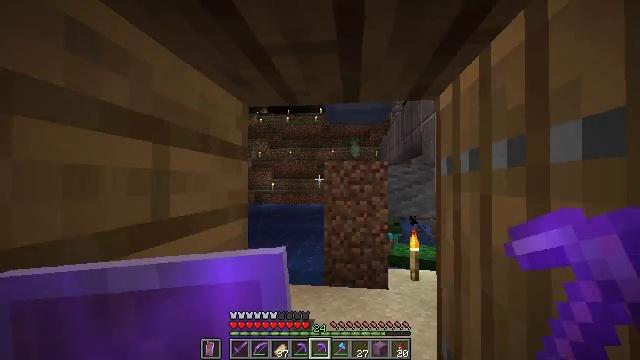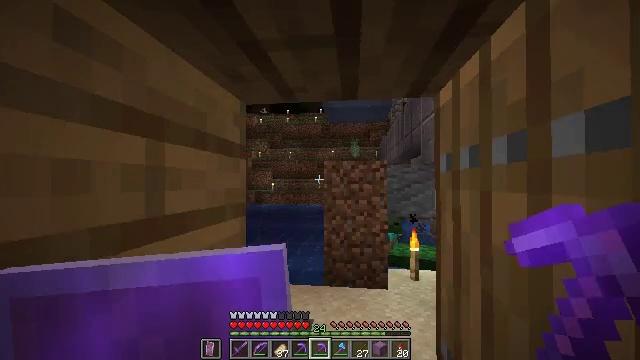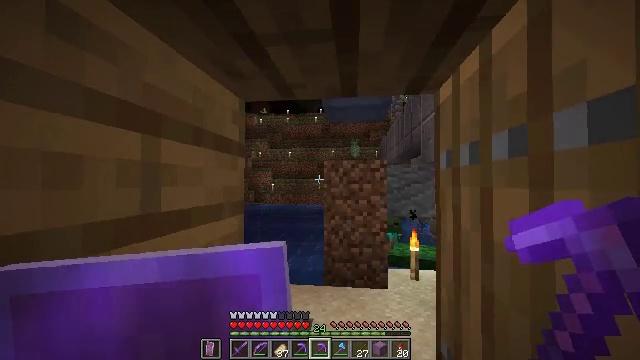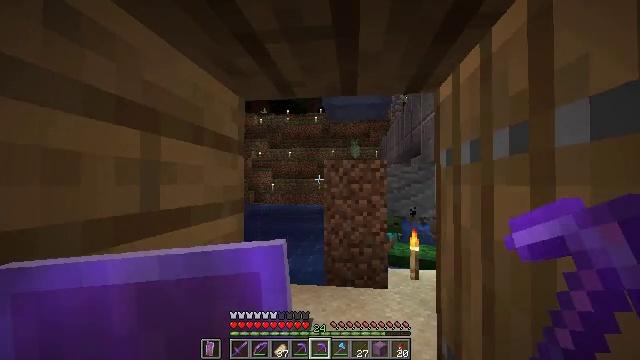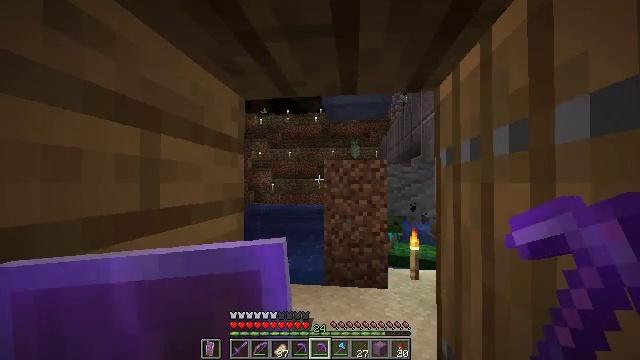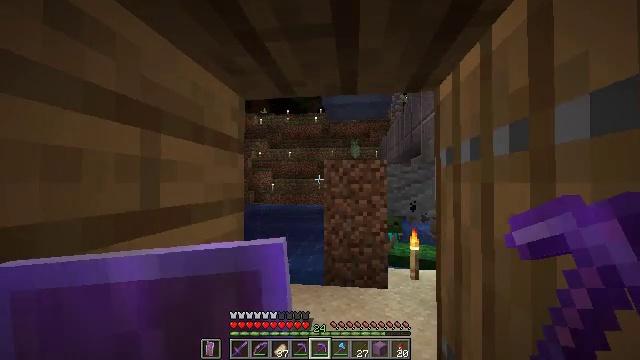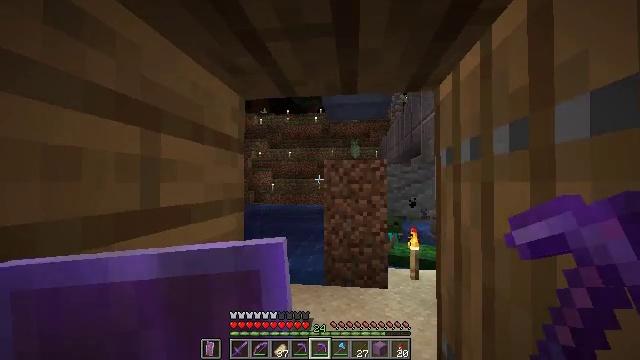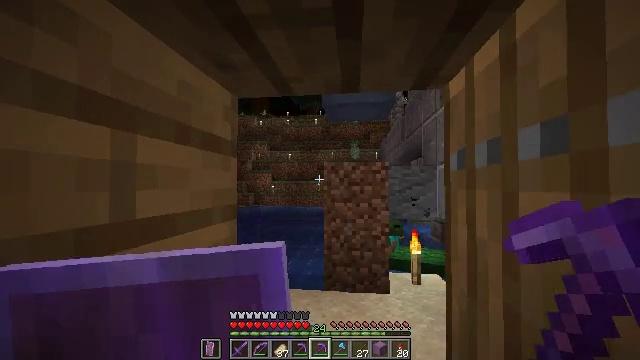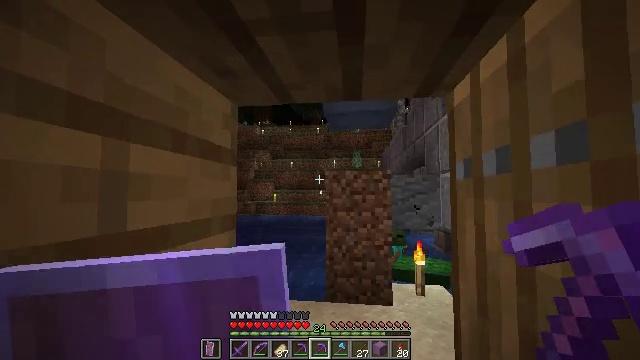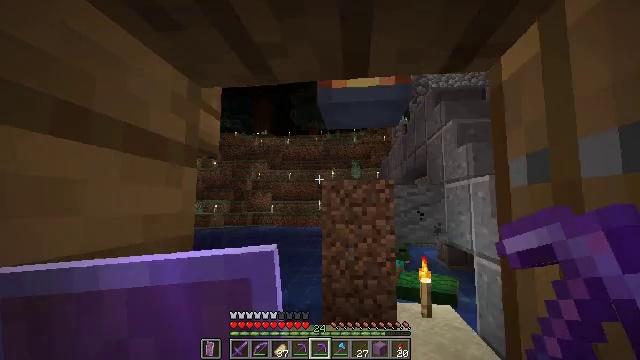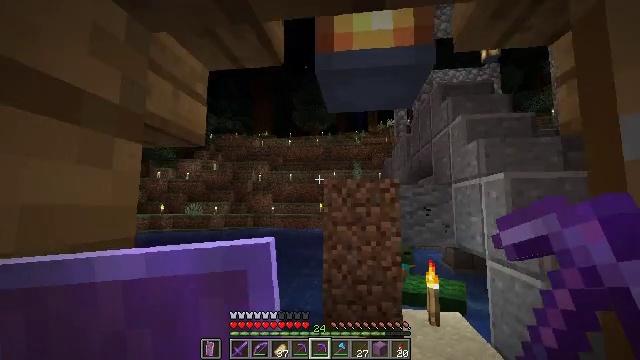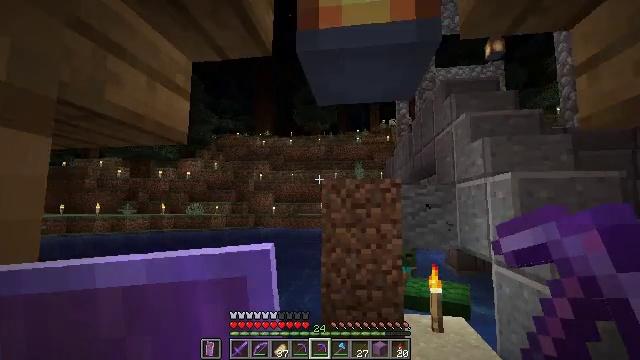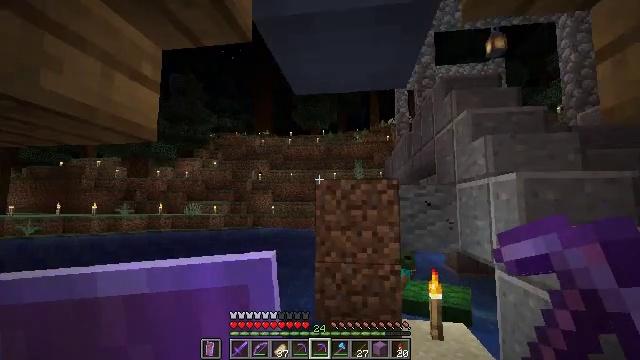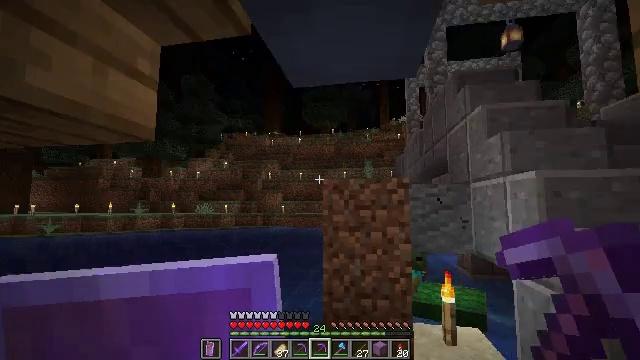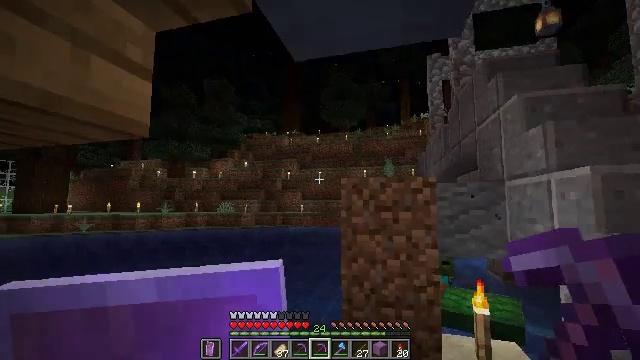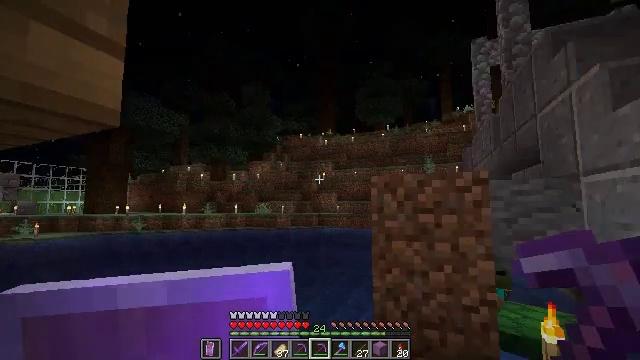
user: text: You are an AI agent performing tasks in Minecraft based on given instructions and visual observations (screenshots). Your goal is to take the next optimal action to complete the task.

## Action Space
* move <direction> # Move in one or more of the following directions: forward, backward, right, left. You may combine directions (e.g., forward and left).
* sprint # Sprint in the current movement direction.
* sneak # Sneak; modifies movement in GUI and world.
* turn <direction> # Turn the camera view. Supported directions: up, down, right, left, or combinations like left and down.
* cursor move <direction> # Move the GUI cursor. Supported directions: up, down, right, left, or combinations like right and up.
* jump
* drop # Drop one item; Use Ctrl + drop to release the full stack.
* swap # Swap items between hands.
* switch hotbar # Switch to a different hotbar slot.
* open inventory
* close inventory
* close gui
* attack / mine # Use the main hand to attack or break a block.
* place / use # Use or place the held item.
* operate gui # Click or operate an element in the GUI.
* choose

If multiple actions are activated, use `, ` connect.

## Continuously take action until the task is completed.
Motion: motion action
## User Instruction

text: Get magenta dye from the crafting table.
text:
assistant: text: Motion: no_op
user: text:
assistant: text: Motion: no_op
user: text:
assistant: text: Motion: no_op
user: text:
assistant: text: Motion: no_op
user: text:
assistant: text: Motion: no_op
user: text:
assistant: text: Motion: no_op
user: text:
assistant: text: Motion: move forward
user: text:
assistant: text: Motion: move forward, turn up
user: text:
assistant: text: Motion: move forward, turn up
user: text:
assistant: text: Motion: move forward
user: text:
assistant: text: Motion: move forward and move right
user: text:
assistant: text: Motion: move forward and move right
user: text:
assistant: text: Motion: move forward and move right, turn left
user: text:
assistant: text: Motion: move forward and move right, turn left
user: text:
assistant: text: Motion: move forward and move right, turn left
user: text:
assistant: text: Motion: move forward, turn left
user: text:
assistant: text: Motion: move forward, turn left
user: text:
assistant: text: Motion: move forward, turn left and down
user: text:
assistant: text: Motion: move forward, turn left and down
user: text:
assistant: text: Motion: move forward, turn left
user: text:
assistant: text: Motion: move forward, turn left and down
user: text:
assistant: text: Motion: move forward, turn left and down
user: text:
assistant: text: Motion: move forward, turn left and down
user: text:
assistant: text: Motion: move forward, turn left and down
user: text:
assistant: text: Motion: move forward, turn left
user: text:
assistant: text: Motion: move forward, turn left
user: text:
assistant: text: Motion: move forward, turn left
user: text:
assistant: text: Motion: move forward, turn left
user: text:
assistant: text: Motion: move forward, turn left
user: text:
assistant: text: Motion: move forward